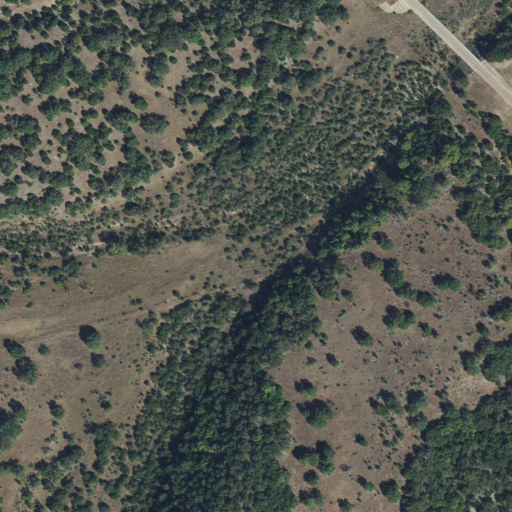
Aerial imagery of valley in Texas named Boneyard Draw containing shrub, evergreen forest, deciduous forest, open development, medium intensity development, and low intensity development